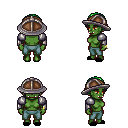
a pixel art fantasy rpg character, female body template, orc, green skin, steel arm armor, teal pants, green parted hairstyle, chain helm, bracelets, black slippers, four views (front, back, left, right), 2x2 character sprite sheet, small pixel art, hard edges, no anti-aliasing